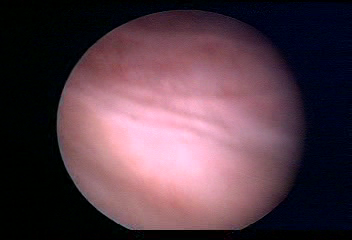
Modality: WLC
Class: Normal mucosa
Bladder cancer association: No